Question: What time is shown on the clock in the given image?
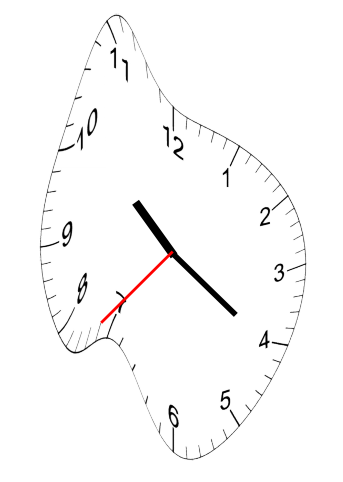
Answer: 10:20:37